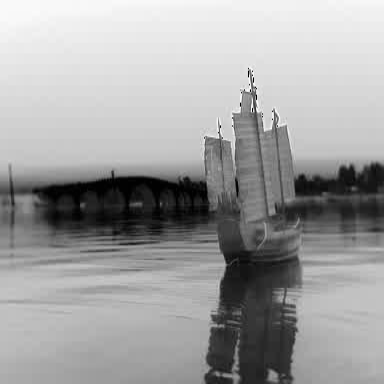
There is a sailboat in the infrared image.